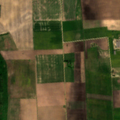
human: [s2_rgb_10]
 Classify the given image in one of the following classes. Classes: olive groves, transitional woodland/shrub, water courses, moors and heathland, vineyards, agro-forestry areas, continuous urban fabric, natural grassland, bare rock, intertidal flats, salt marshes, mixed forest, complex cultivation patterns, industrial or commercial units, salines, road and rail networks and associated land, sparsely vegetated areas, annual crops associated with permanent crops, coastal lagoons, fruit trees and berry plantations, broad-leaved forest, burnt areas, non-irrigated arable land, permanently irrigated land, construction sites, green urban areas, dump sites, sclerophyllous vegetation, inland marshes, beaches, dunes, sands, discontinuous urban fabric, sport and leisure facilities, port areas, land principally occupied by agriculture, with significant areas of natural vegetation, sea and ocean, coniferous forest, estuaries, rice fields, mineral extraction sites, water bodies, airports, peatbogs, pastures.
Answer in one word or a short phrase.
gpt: discontinuous urban fabric, non-irrigated arable land, pastures, broad-leaved forest